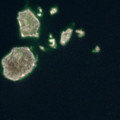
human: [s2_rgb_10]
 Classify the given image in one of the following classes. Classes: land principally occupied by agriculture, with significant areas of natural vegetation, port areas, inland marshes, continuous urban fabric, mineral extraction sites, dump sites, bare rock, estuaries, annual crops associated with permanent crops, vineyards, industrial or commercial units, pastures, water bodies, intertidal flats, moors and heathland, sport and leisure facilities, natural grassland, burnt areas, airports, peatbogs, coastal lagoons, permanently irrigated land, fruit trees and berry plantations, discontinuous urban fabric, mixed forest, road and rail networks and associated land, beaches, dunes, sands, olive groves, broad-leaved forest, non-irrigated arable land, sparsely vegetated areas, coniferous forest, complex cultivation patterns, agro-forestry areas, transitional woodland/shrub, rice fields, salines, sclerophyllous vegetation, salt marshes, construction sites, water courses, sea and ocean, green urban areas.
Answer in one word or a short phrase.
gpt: sea and ocean